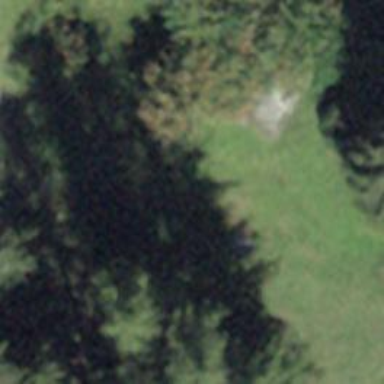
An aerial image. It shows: Forest area.